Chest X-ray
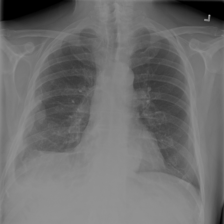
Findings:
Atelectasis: negative
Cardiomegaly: negative
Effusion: negative
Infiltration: negative
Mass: positive
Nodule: negative
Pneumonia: negative
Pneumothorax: negative
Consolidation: negative
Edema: negative
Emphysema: negative
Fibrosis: negative
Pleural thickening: negative
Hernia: positive